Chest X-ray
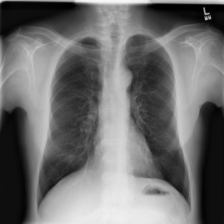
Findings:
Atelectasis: negative
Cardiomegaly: negative
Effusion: negative
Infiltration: negative
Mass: negative
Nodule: negative
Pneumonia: negative
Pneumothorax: negative
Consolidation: negative
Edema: negative
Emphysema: negative
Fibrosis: negative
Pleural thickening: negative
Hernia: negative